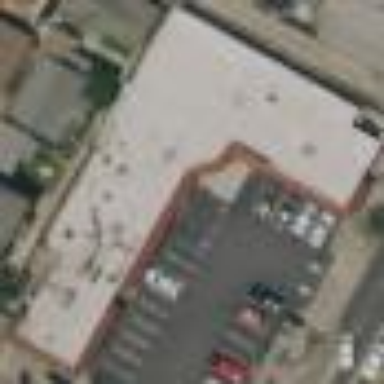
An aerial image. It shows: Retail building.